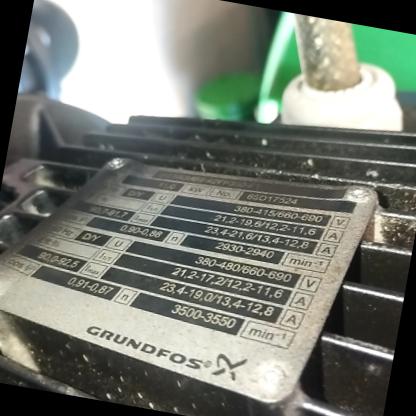
Klasa: tabliczka-znamionowa